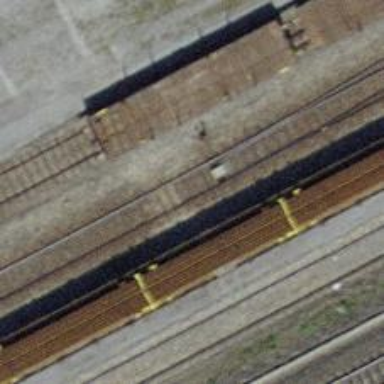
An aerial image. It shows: Railway switch.